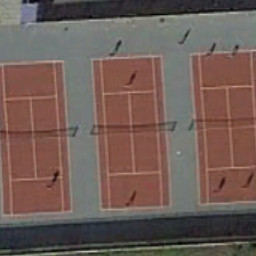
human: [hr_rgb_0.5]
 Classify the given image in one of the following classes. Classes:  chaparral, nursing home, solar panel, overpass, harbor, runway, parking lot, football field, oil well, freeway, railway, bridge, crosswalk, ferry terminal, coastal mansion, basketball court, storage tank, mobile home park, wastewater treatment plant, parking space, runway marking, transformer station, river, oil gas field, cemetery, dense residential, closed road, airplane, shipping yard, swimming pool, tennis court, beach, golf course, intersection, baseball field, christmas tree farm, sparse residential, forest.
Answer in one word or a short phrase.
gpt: tennis court